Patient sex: M
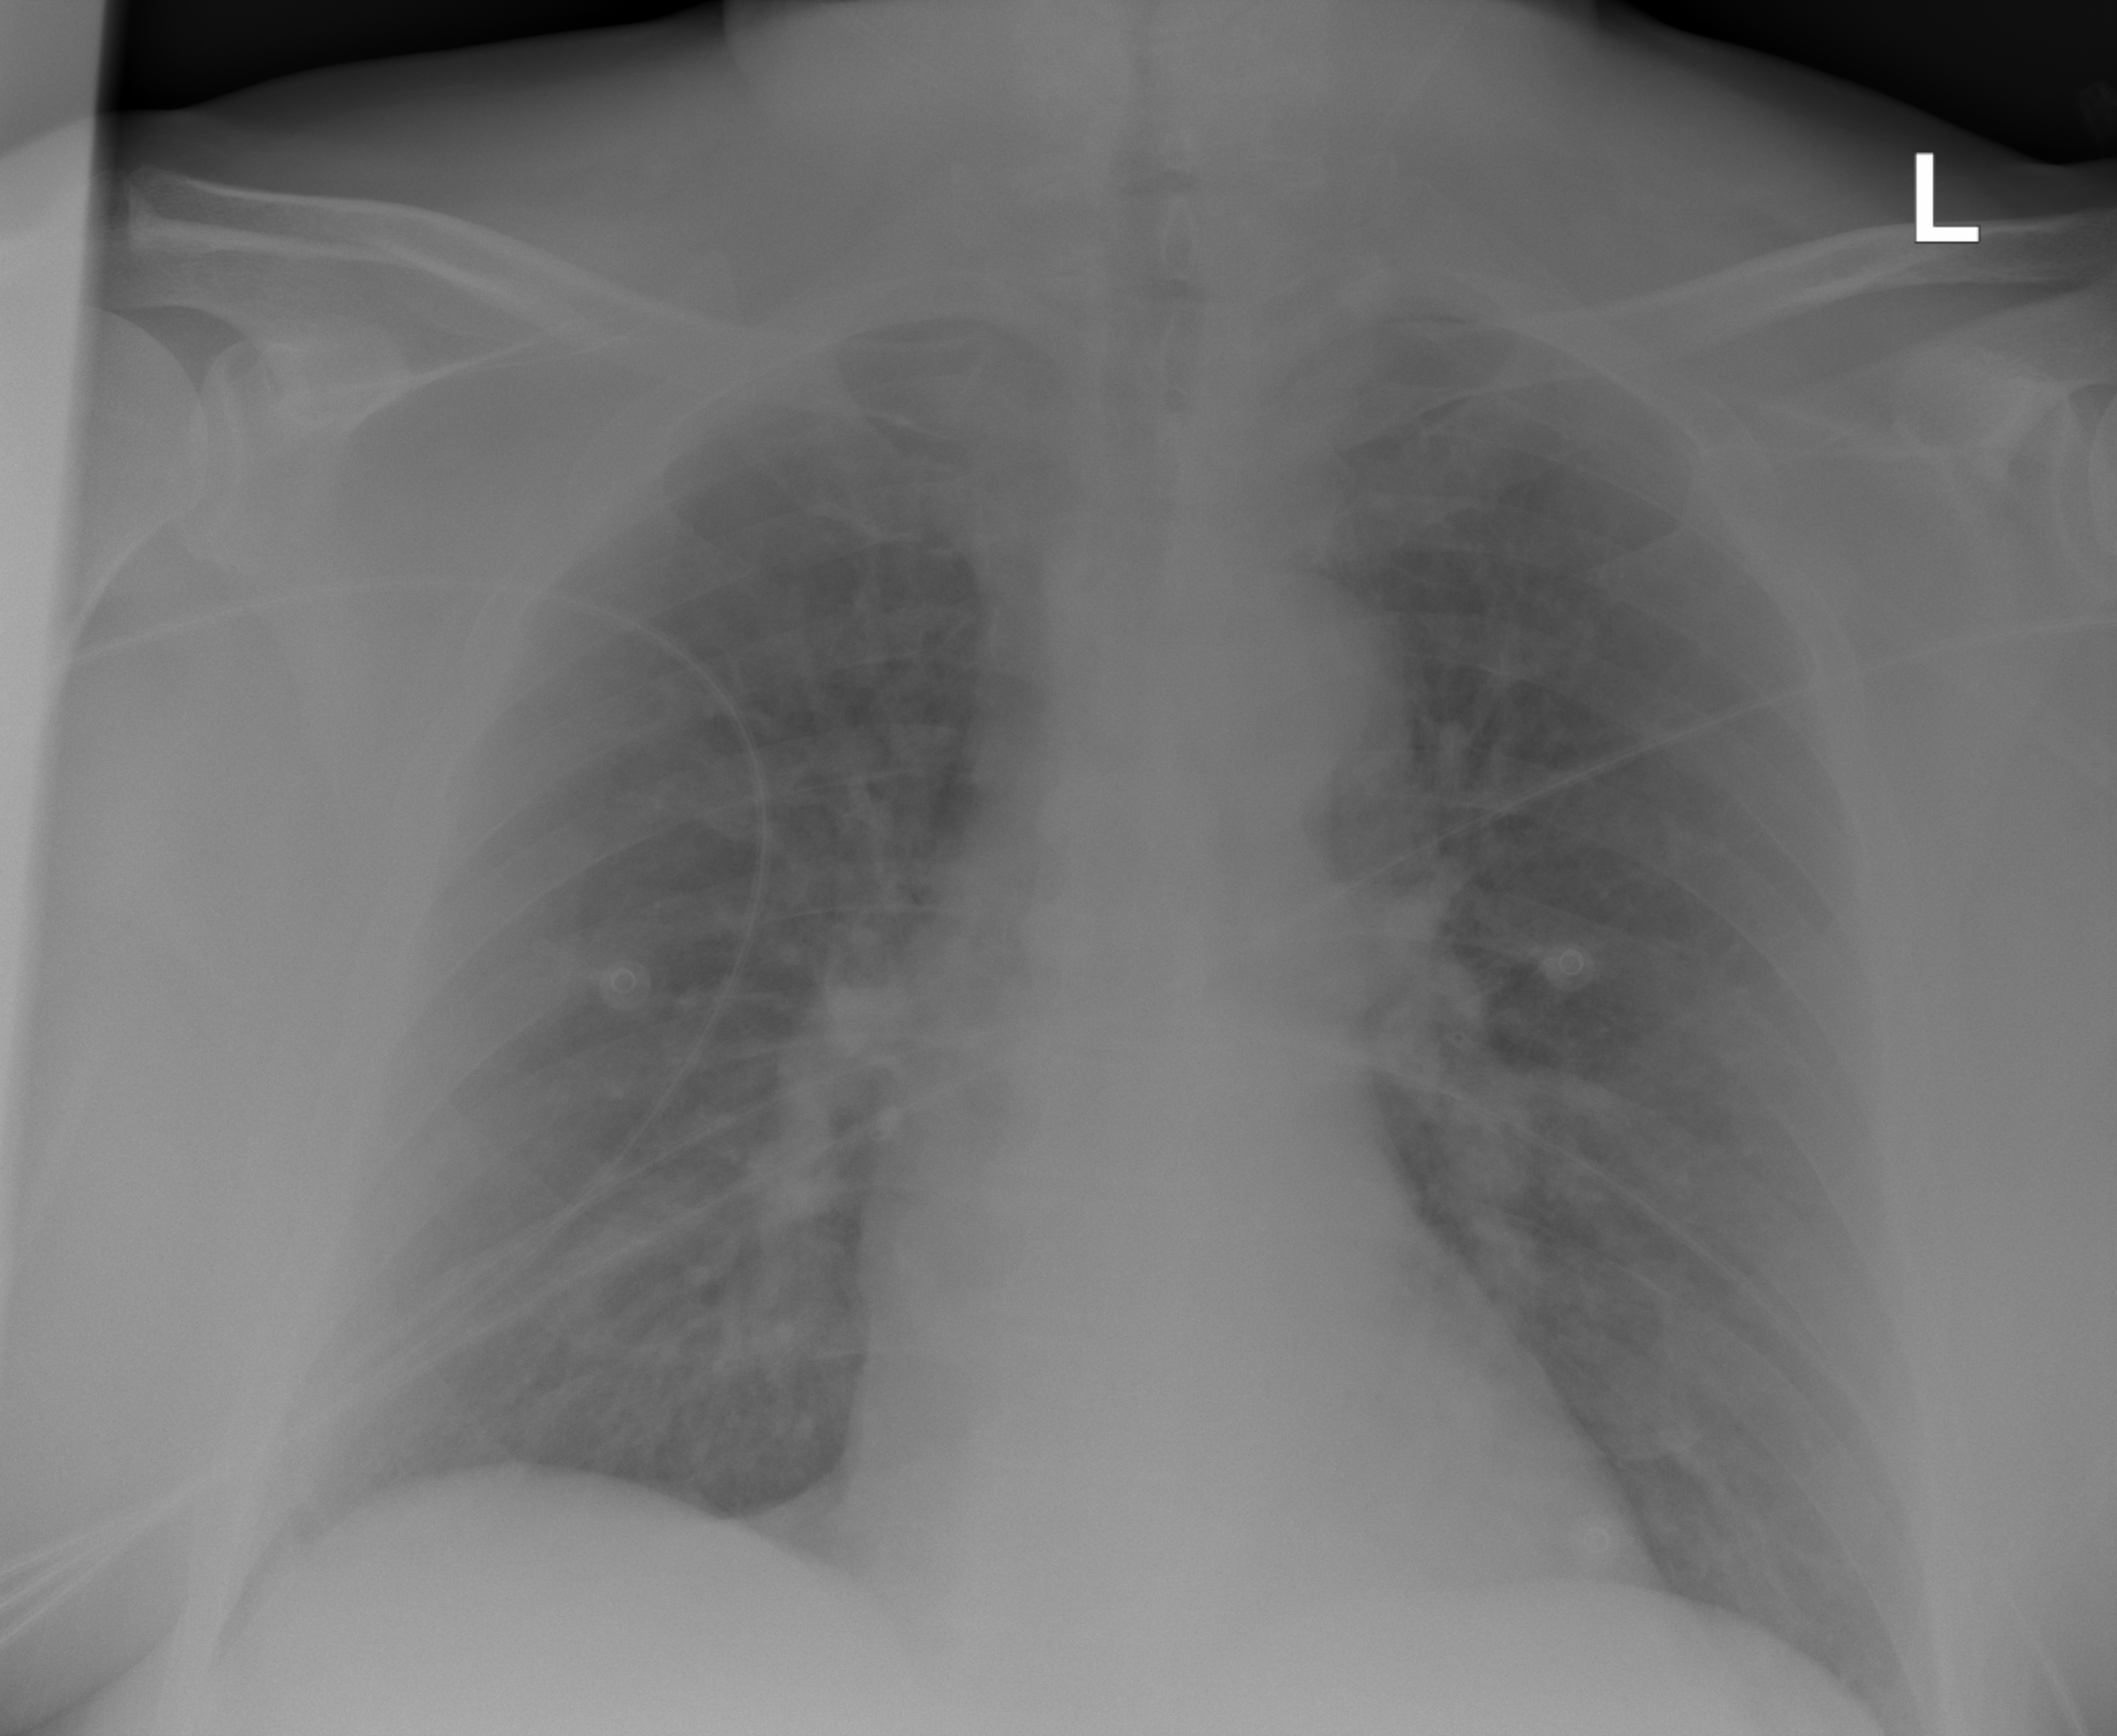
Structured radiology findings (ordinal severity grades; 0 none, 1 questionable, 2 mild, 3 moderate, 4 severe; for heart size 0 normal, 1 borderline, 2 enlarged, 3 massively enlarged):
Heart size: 0
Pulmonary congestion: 2
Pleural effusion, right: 0
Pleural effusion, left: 0
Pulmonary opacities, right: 0
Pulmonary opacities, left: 0
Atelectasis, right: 2
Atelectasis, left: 0